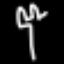
Label: fork